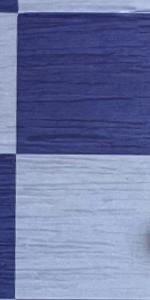
Label: Empty